Question: The AutoCompleteTextView displays a ListView in a popup for auto completion. Attached is the image detailing the problem. Just before the first item, there is little white margin. This margin is only visible on the top of the list. This problem is seen on device running 2.3, while on 4.x this problem is not visible.

Can somebody point out the reason for this behavior and a way to fix it.
The code for Layout containing AutoCompleteTextview
'''
<?xml version="1.0" encoding="utf-8"?>
<LinearLayout xmlns:android="http://schemas.android.com/apk/res/android"
android:paddingLeft="8dp"
android:paddingRight="8dp"
android:layout_height="wrap_content"
android:layout_width="match_parent">
<AutoCompleteTextView
android:id="@+id/menu_search_field"
android:layout_width="match_parent"
android:layout_height="match_parent"
android:background="@drawable/textfield_searchview_holo_light"
android:clickable="true"
android:hint="@string/search_hint"
android:imeOptions="actionSearch"
android:lines="1"
android:singleLine="true"
android:textColor="@color/header_text_color"
android:textColorHint="@color/header_hint_text_color"
android:textSize="14dip"/>
</LinearLayout>
'''
The layout defining the item in the Listview.
'''
<TextView xmlns:android="http://schemas.android.com/apk/res/android"
android:layout_width="fill_parent"
android:layout_height="wrap_content"
android:padding="10dp"
android:textSize="16sp"
android:textColor="@android:color/white"
android:background="@android:color/black"
android:ellipsize="end"
>
</TextView>
'''
And the drawable for textfield_searchview_holo_light
'''
<?xml version="1.0" encoding="utf-8"?>
<selector xmlns:android="http://schemas.android.com/apk/res/android">
<item android:state_focused="true" android:drawable="@drawable/textfield_search_default_holo_dark" />
<item android:drawable="@drawable/textfield_search_default_holo_dark" />
</selector>
'''
Thanks.
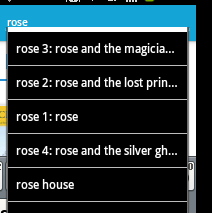
Answer: Try to add XML attribute to your AutoCompleteTextView:
'''
android:popupBackground="color_what_you_want_to_background"
'''
in your case something like
'''
android:popupBackground="@android:color/black"
'''
Hope, it helps you